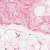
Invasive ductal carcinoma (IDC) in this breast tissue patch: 0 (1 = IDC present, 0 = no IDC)